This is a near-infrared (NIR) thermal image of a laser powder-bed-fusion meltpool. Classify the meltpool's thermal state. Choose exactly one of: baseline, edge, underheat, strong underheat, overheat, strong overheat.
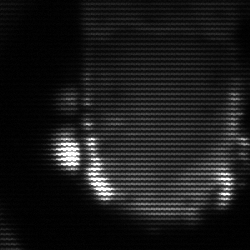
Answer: baseline